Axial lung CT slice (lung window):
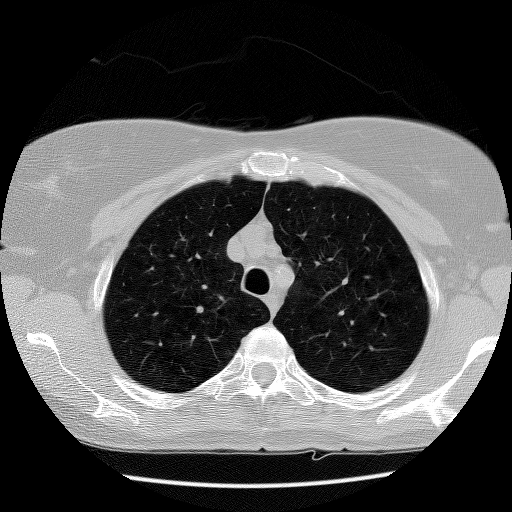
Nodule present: no